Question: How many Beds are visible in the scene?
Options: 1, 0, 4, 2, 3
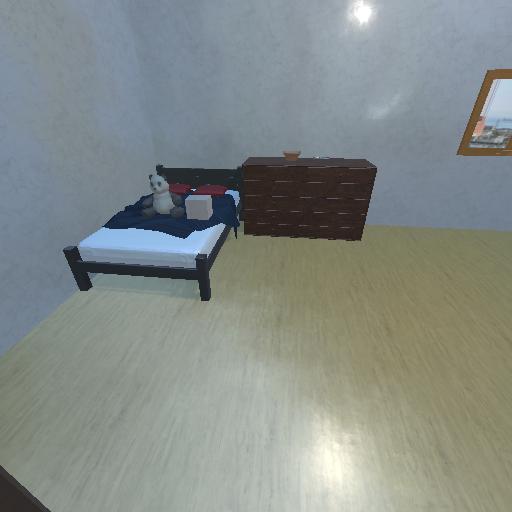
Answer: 1